Question: My array is this:
'''
Array
(
[9] => Yashobanta
[80] => Yash
[83] => Ramesh
)
'''
and the selected array is this:
'''
Array
(
[9] => Yashobanta
[83] => Ramesh
)
'''
and my ctp input is this:
'''
<?php
echo $this->Form->input('Dispensary.role', array(
'options' => $dispensary_users,
'class' =>'form-control dispensary_users_dd',
'label'=>false,
'style'=>'width:300px;',
'multiple'=>true,
'id' => 'editDispensaryRole')
);
?>
'''
I am getting this:

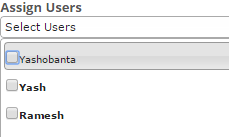
Answer: just try this
'''
$options = array(
'9' => 'Yashobanta'
'80' => 'Yash'
'83' => 'Ramesh'
);
$selected = array(
'9' => 'Yashobanta'
'83' => 'Ramesh'
);
echo $this->Form->input('Dispensary.role',
array(
'multiple' => true,
'options' => $options,
'selected' => $selected
)
);
'''